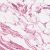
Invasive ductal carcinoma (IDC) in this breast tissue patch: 0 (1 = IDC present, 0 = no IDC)